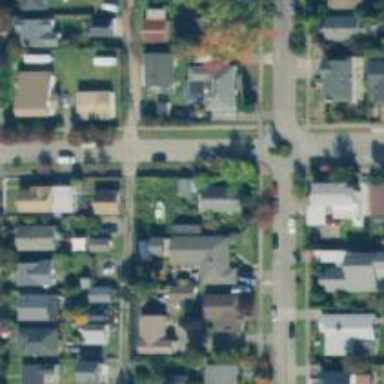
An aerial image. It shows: Alley classified as service road.